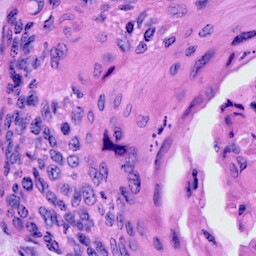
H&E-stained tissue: Cervix